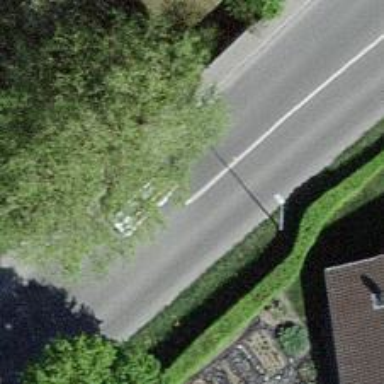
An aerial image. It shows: Secondary road with asphalt surface and dedicated cycle lane on the left.